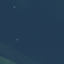
Land use / land cover class: SeaLake